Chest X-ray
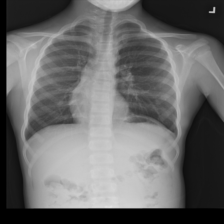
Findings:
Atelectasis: negative
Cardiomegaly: negative
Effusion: negative
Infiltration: negative
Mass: negative
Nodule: negative
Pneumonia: negative
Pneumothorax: negative
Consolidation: negative
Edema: negative
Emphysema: negative
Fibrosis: negative
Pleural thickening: negative
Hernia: negative